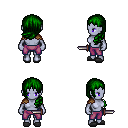
a pixel art fantasy rpg character, female body template, dark elf, purple skin, leather shoulder armor, magenta pants, green left-swept hairstyle, gray slippers, dagger, four views (front, back, left, right), 2x2 character sprite sheet, small pixel art, hard edges, no anti-aliasing